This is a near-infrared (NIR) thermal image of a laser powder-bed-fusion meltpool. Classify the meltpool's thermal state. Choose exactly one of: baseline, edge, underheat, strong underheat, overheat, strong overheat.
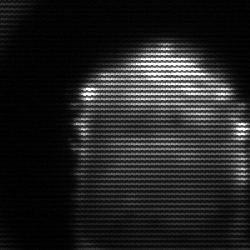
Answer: baseline